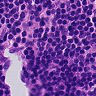
Metastatic tissue present: no